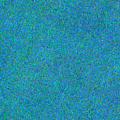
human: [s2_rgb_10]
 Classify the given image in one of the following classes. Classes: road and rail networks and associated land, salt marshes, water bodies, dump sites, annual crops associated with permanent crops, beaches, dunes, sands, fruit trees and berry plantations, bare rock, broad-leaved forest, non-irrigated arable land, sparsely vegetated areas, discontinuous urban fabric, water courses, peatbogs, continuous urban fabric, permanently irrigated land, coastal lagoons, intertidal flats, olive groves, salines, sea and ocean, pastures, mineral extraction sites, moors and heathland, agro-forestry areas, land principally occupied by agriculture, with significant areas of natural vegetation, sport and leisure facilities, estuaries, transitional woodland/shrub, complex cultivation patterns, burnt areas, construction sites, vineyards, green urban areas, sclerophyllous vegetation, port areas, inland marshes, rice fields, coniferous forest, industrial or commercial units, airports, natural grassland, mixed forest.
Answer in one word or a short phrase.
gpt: sea and ocean